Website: bh-photo
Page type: address-validator
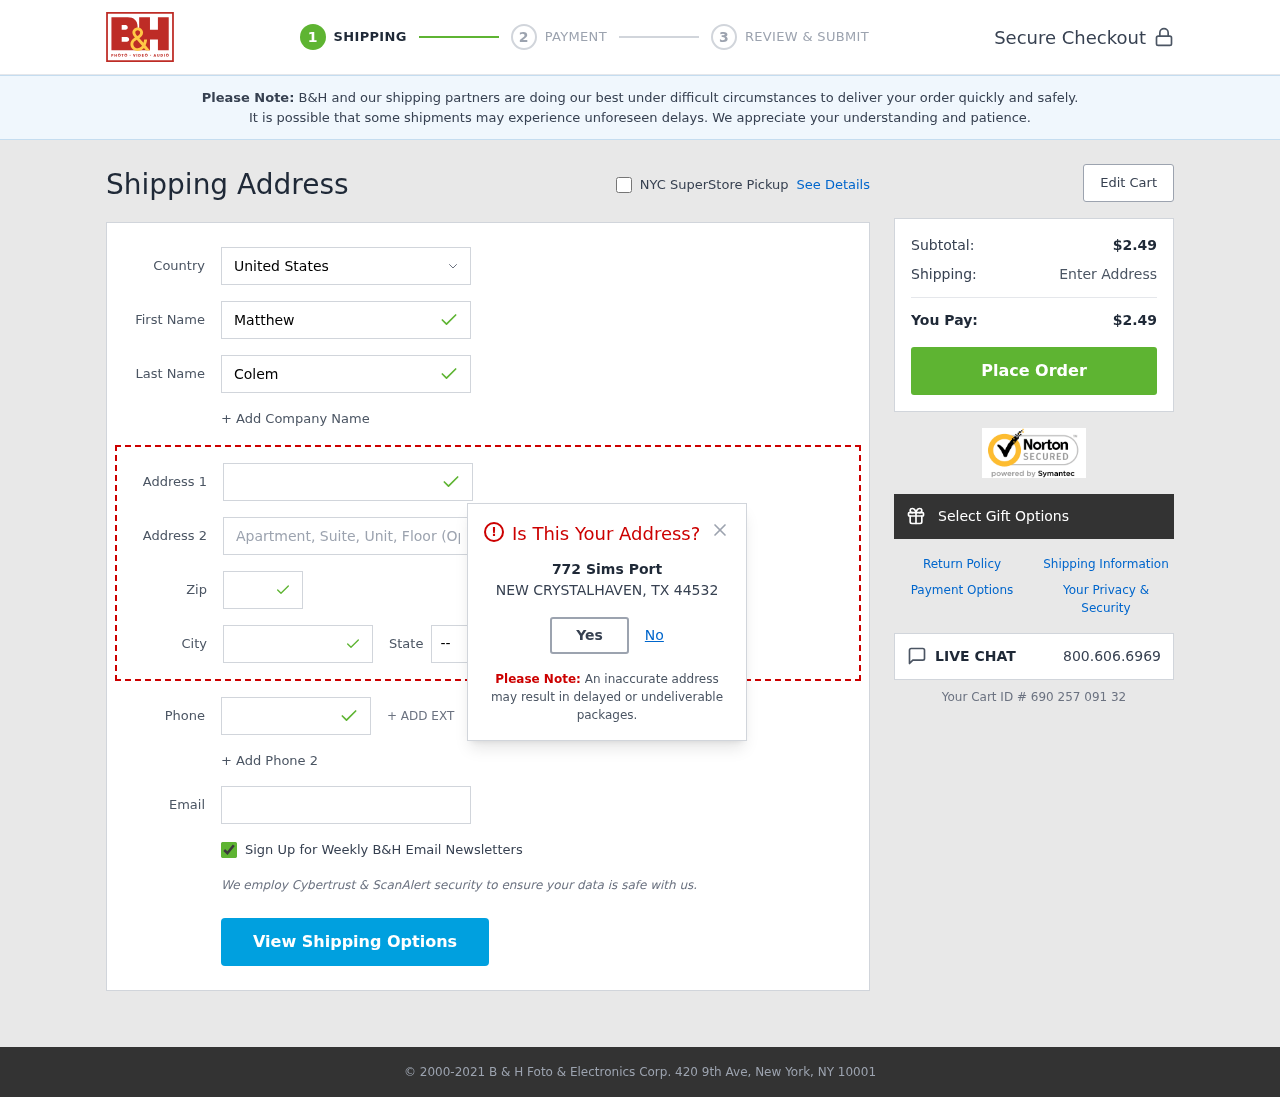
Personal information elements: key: PII_CITY
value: New Crystalhaven
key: PII_COUNTRY
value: United States
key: PII_EMAIL
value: matthewcoleman@yahoo.com
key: PII_FIRSTNAME
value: Matthew
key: PII_LASTNAME
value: Coleman
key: PII_PHONE
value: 5137653746
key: PII_POSTCODE
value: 44532
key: PII_STATE_ABBR
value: TX
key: PII_STREET
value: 772 Sims Port
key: PII_CITY_MODAL
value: NEW CRYSTALHAVEN
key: PII_POSTCODE_FULL
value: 44532
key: PII_POSTCODE_NUMERIC
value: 44532
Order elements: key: ORDER_SUBTOTAL
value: $2.49
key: ORDER_TOTAL
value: $2.49
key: ORDER_ID
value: Your Cart ID # 690 257 091 32